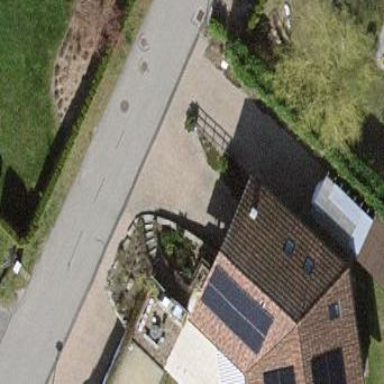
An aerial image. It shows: Simple house.